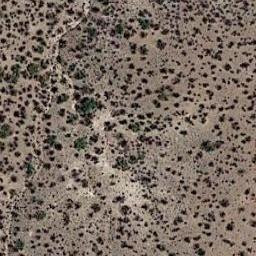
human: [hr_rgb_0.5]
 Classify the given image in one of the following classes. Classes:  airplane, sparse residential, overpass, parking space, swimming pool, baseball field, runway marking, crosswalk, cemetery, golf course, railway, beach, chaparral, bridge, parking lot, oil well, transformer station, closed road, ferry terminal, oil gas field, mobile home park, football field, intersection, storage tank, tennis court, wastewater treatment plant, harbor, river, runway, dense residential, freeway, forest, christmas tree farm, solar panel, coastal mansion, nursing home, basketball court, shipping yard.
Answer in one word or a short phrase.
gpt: chaparral